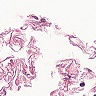
Metastatic tissue present: no